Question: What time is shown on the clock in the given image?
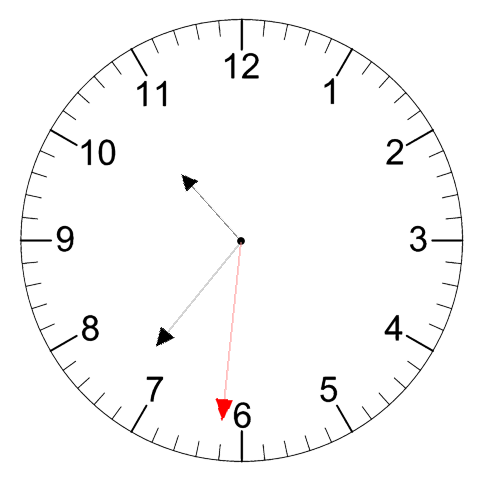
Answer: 10:36:31